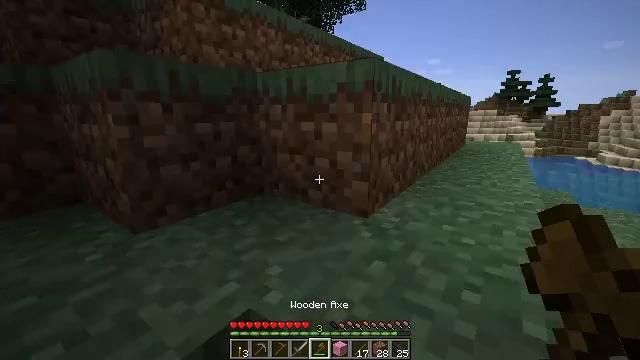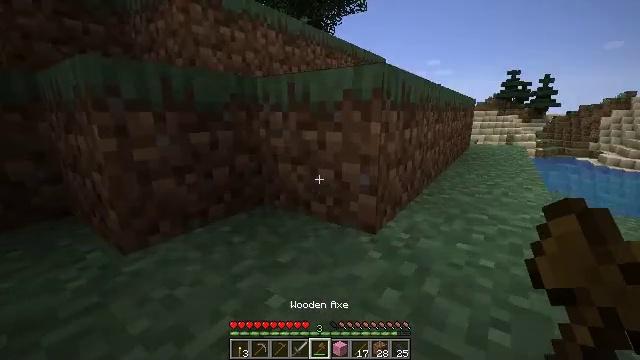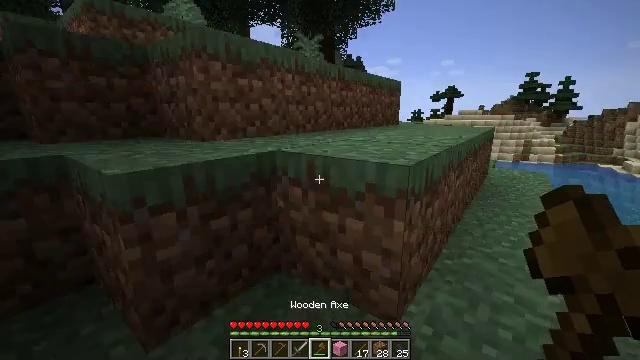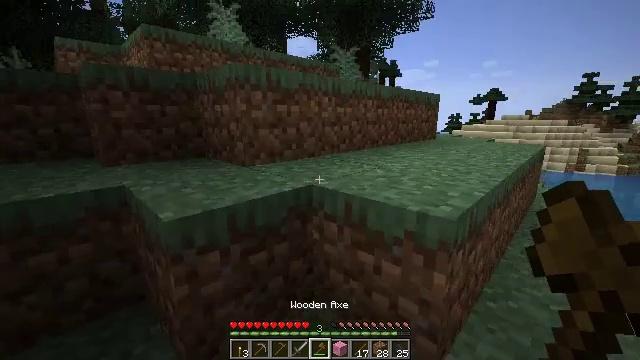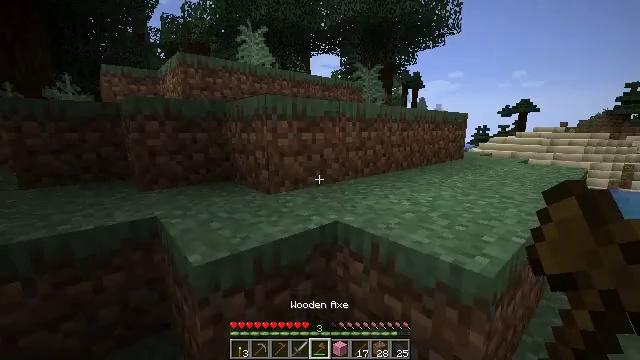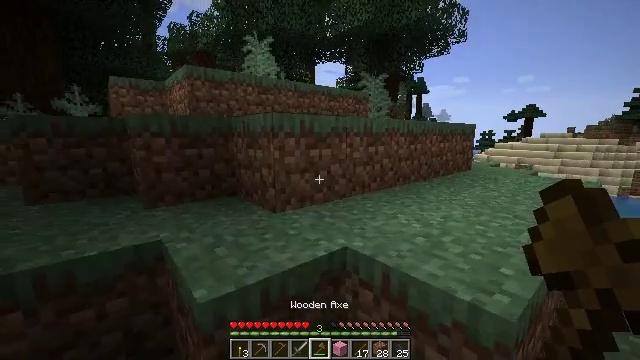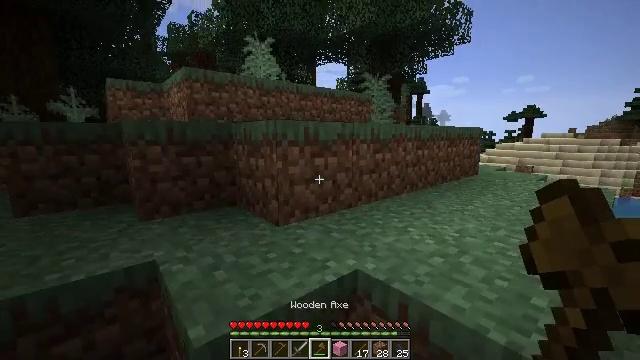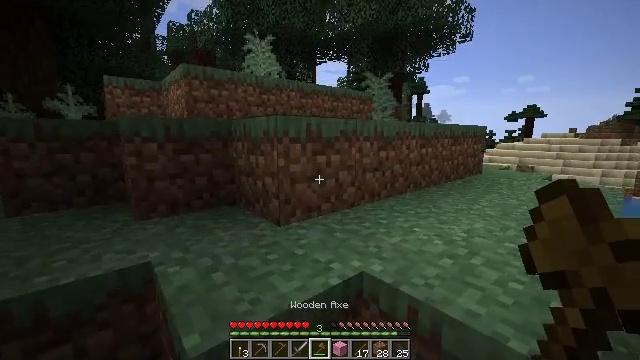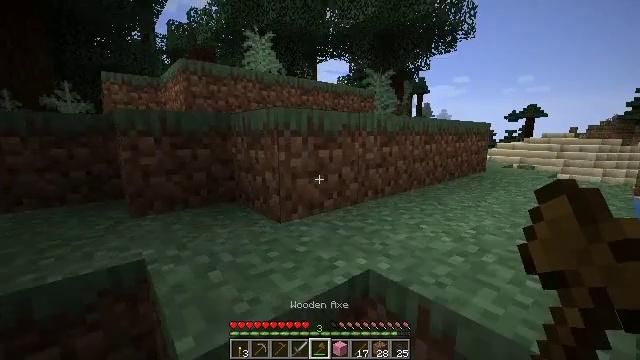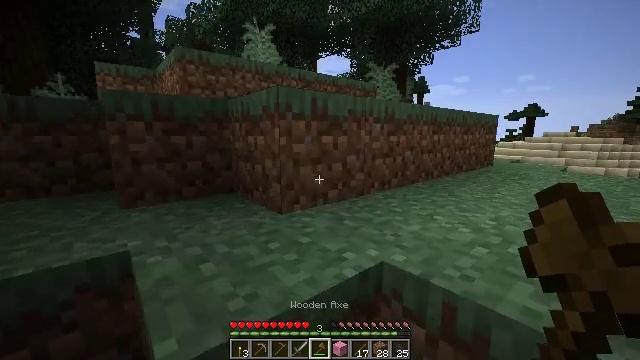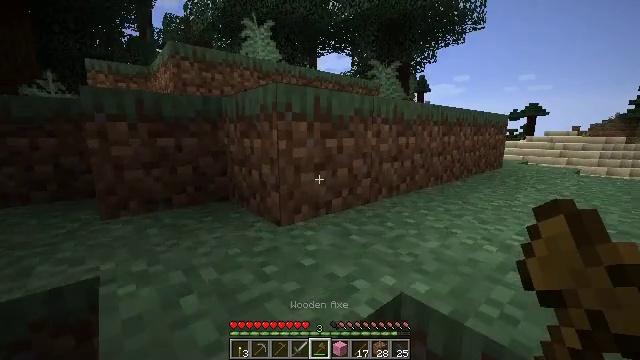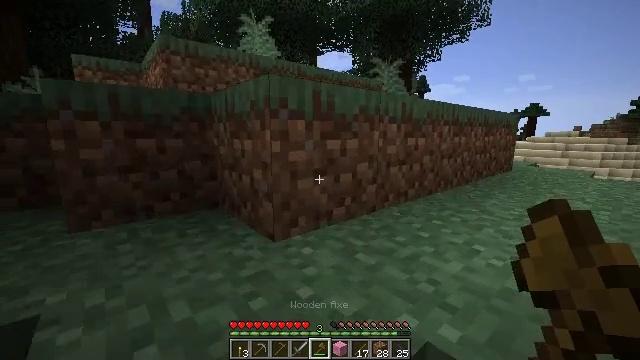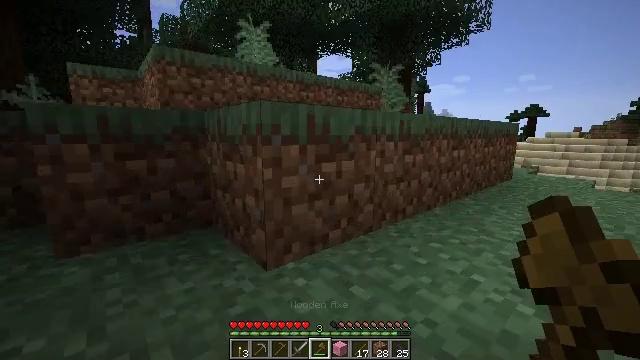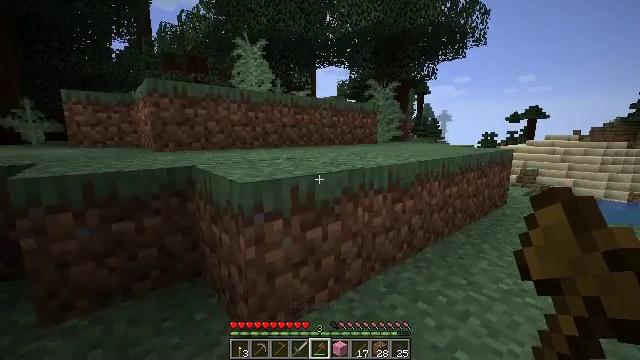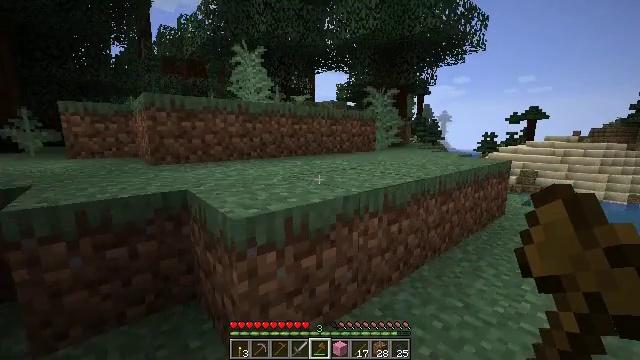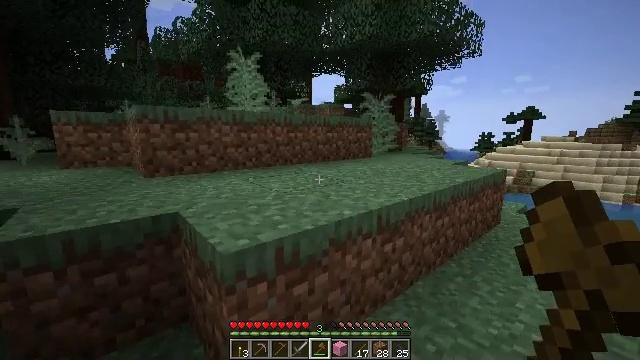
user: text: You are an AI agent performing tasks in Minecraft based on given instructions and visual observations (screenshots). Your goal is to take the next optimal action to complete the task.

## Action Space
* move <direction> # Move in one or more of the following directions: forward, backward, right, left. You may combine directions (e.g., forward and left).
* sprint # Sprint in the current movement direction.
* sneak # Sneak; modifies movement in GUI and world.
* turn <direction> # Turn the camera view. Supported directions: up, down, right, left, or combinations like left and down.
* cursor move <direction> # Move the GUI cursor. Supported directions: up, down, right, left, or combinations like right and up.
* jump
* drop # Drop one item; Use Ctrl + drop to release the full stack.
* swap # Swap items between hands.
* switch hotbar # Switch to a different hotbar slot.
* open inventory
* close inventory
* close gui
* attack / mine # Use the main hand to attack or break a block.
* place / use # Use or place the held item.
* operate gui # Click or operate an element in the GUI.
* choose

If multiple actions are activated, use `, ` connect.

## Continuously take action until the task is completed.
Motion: motion action
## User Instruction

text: Collect spruce leaves for landscaping.
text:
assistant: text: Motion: move forward, jump
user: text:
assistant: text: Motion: move forward, turn left, jump
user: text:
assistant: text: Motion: move forward, turn left, jump
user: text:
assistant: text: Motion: move forward, turn left and up, jump
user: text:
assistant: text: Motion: move forward, turn up
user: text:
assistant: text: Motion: move forward
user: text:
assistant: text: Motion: move forward
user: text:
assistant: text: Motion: move forward
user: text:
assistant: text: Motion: move forward
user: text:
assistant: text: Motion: move forward
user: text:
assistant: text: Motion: move forward
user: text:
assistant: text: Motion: move forward, jump
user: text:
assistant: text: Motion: move forward, jump
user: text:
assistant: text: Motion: move forward, jump
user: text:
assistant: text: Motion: move forward, jump
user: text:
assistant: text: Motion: move forward, turn right and down
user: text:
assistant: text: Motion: move forward
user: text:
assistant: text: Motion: move forward
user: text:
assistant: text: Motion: move forward
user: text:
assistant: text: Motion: move forward
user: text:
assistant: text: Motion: move forward, turn left
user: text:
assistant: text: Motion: move forward, turn left and up
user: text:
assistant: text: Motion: move forward, turn left and up
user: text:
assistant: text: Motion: close inventory
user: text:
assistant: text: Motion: close inventory
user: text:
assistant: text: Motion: close inventory
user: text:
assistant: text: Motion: open gui
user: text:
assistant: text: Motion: no_op
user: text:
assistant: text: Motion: no_op
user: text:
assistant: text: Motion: no_op